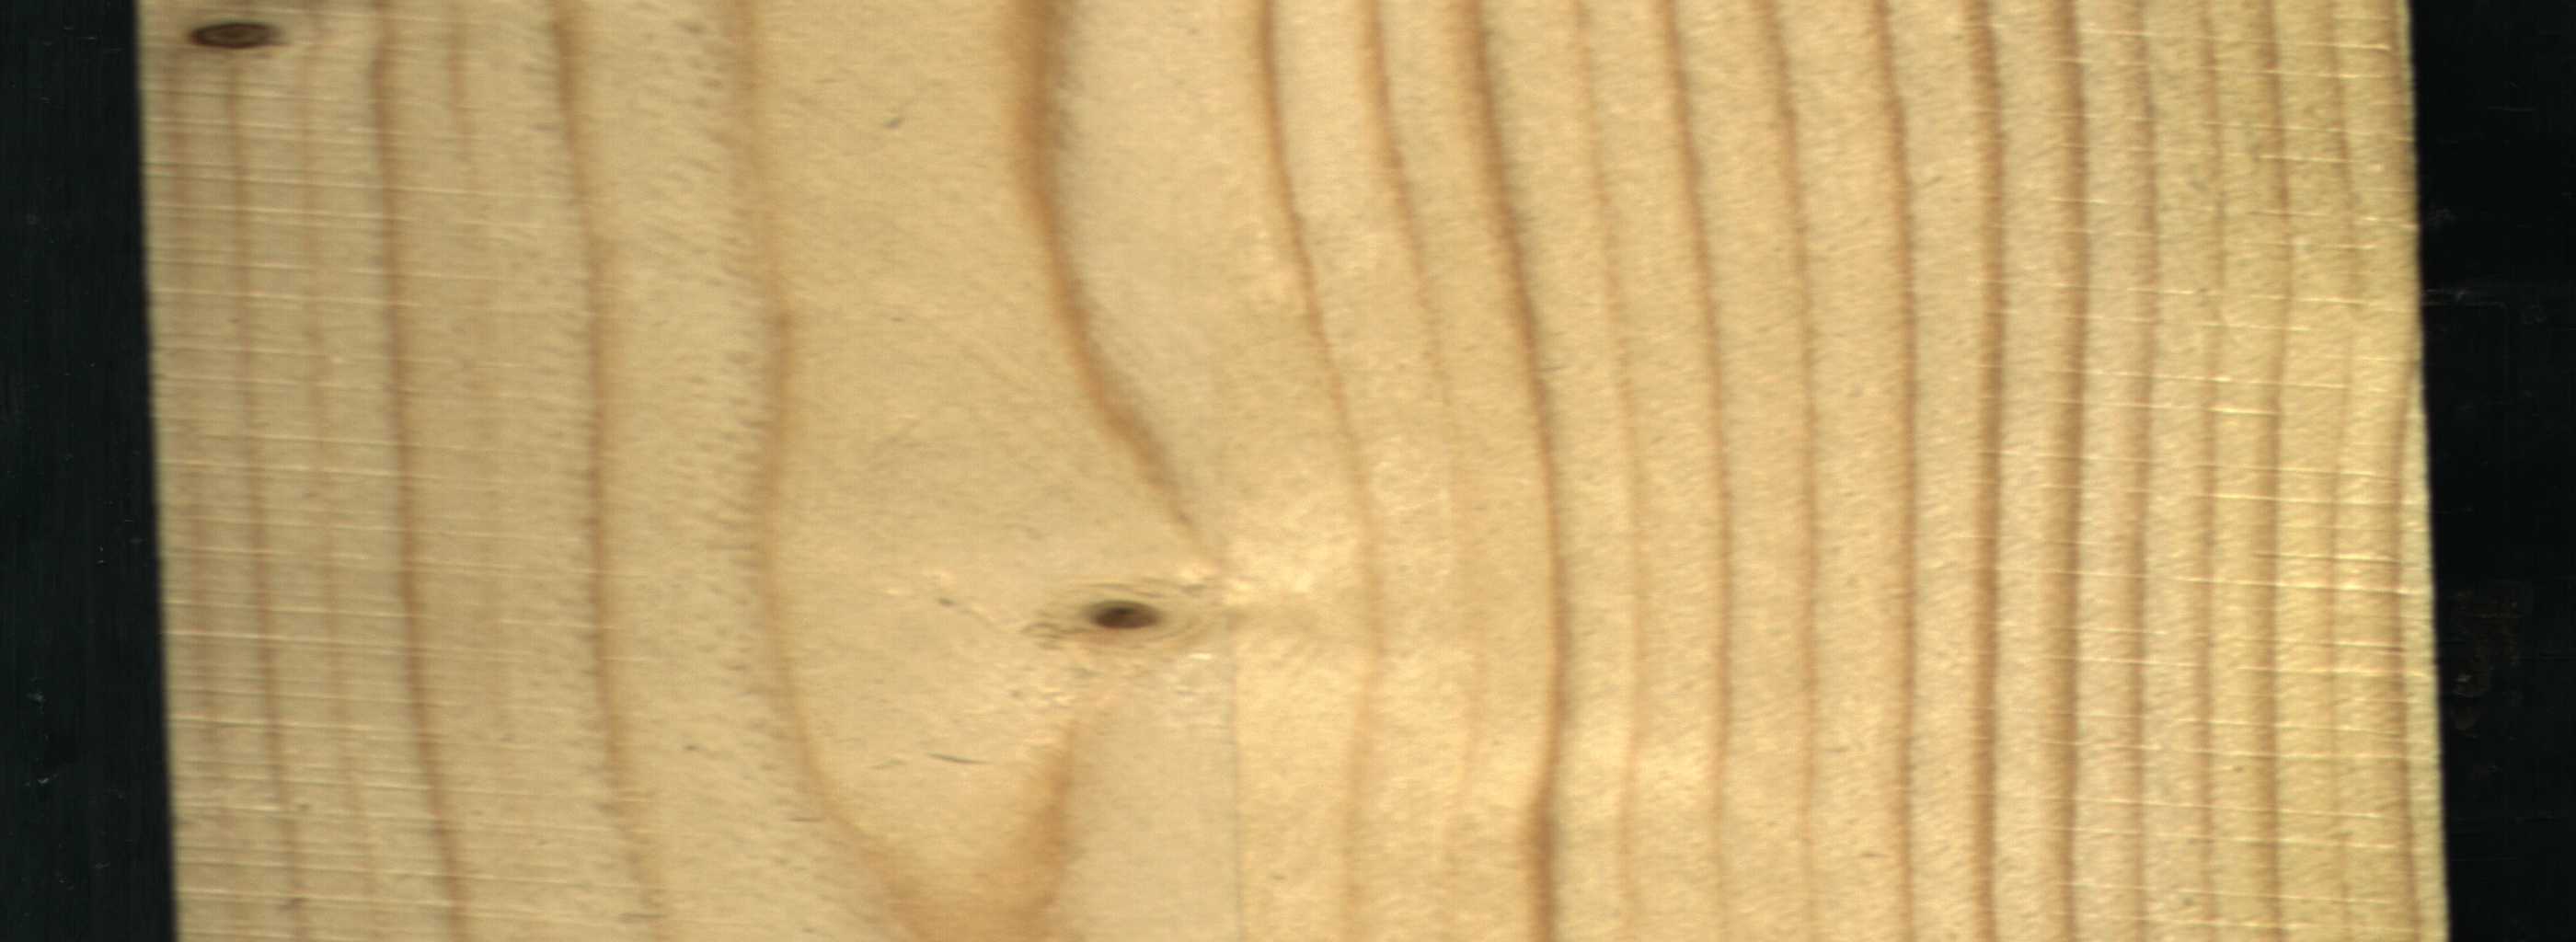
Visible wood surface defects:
Live_Knot
Live_Knot